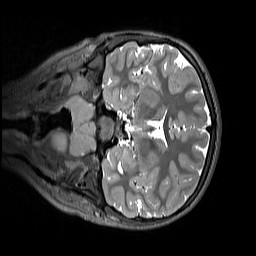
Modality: T2w
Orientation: coronal
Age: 9
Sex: female
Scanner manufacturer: siemens
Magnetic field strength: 3 T
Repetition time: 3.2 s
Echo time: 0.408 s